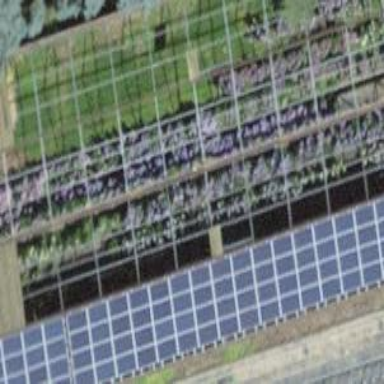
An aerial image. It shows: Greenhouse.